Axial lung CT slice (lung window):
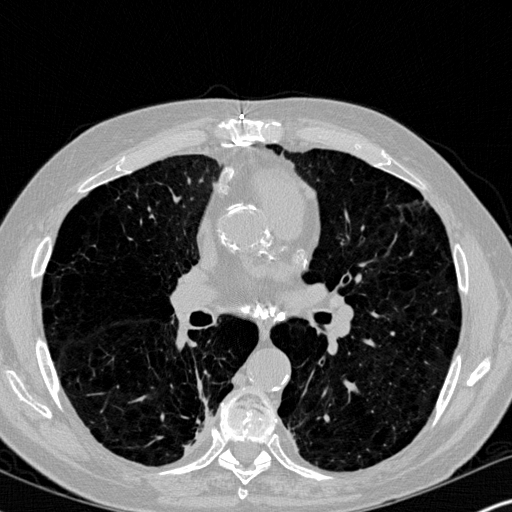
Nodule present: no